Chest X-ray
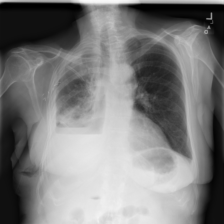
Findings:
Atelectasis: negative
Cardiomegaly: negative
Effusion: negative
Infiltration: negative
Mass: negative
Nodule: negative
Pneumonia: negative
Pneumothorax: negative
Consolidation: negative
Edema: negative
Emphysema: negative
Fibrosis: negative
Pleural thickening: negative
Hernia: negative